Interaction volume radius: 5 \u00c5
Interaction volume height: 10 \u00c5
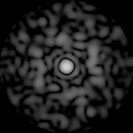
Disorder parameter: 0.8095